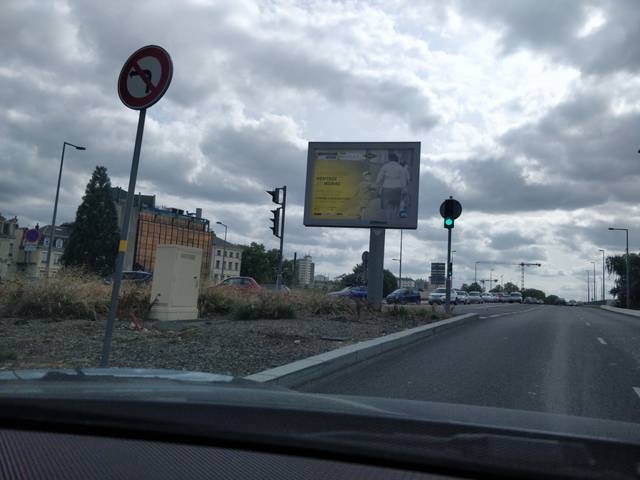
Region: France
Coordinates: 49.442, 1.082